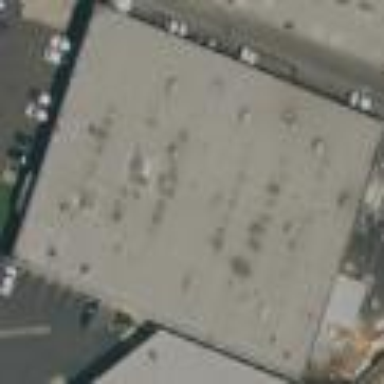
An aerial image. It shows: Warehouse building.